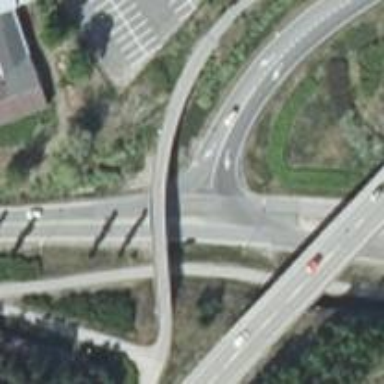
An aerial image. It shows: Bridge over cycleway track.